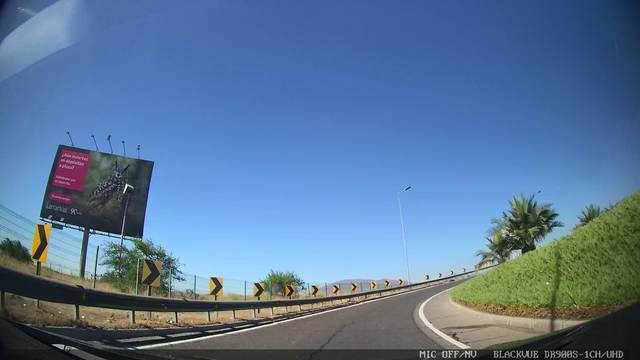
Region: Chile
Coordinates: -33.42, -70.792